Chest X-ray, AP view. Patient: 13 years old, sex F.
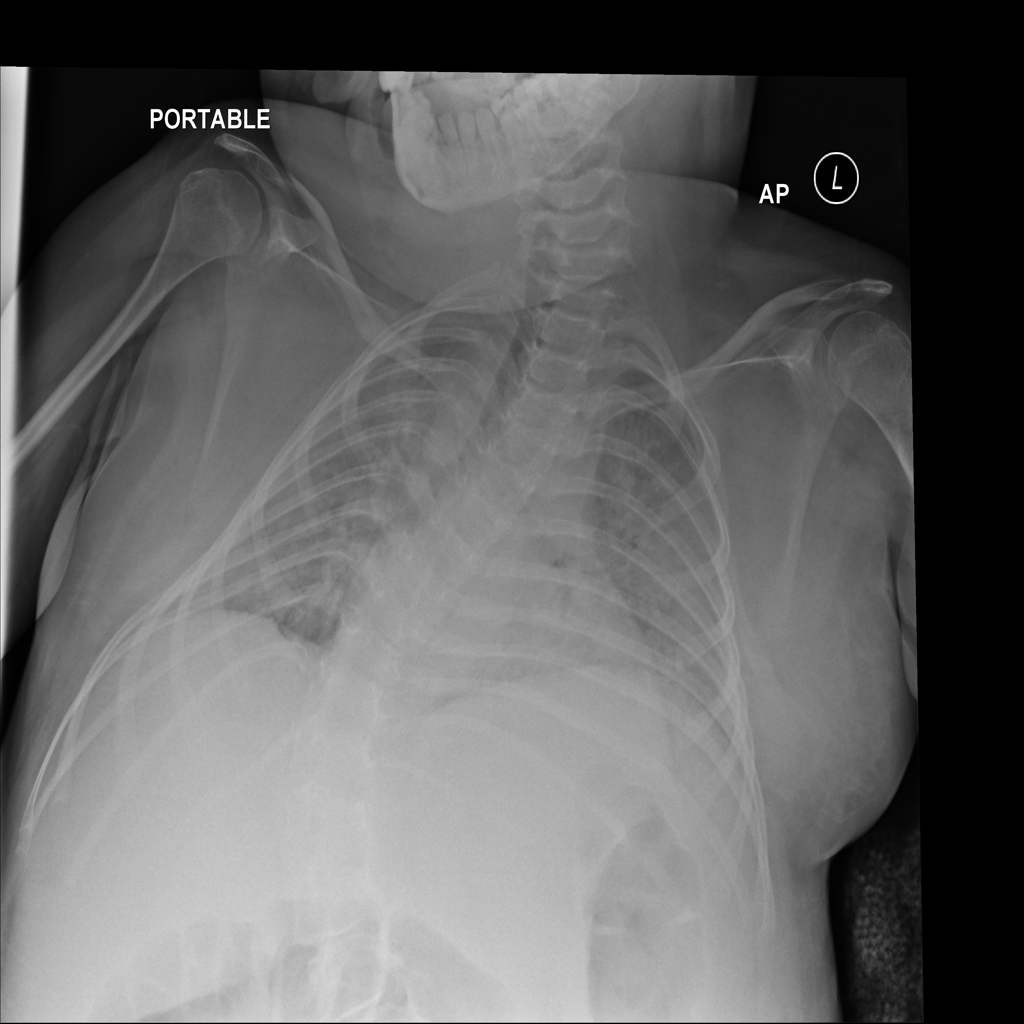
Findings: Infiltration